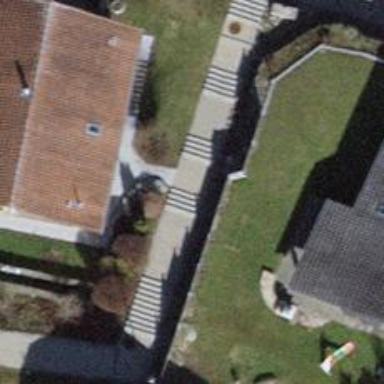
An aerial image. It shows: Set of concrete steps.